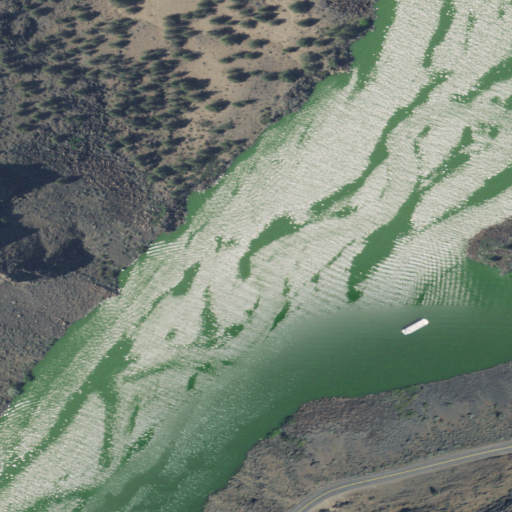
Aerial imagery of valley in Oregon named Deschutes Canyon containing open water, shrub, woody wetlands, medium intensity development, and herbaceous wetlands